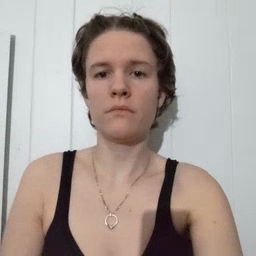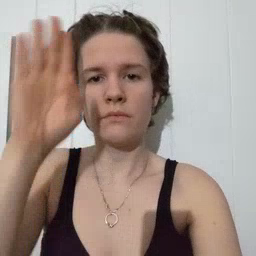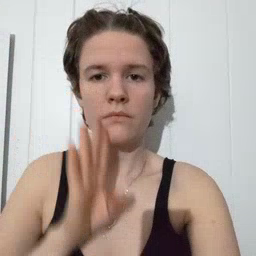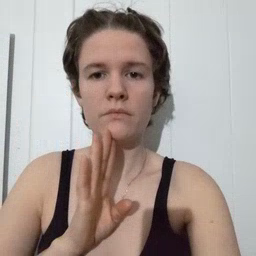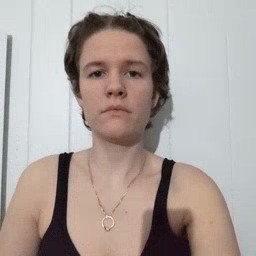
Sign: brown